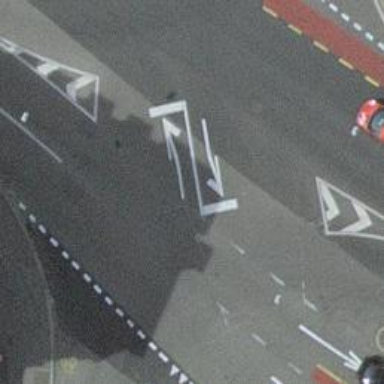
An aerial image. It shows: Road with traffic signals for signaling.